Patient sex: F
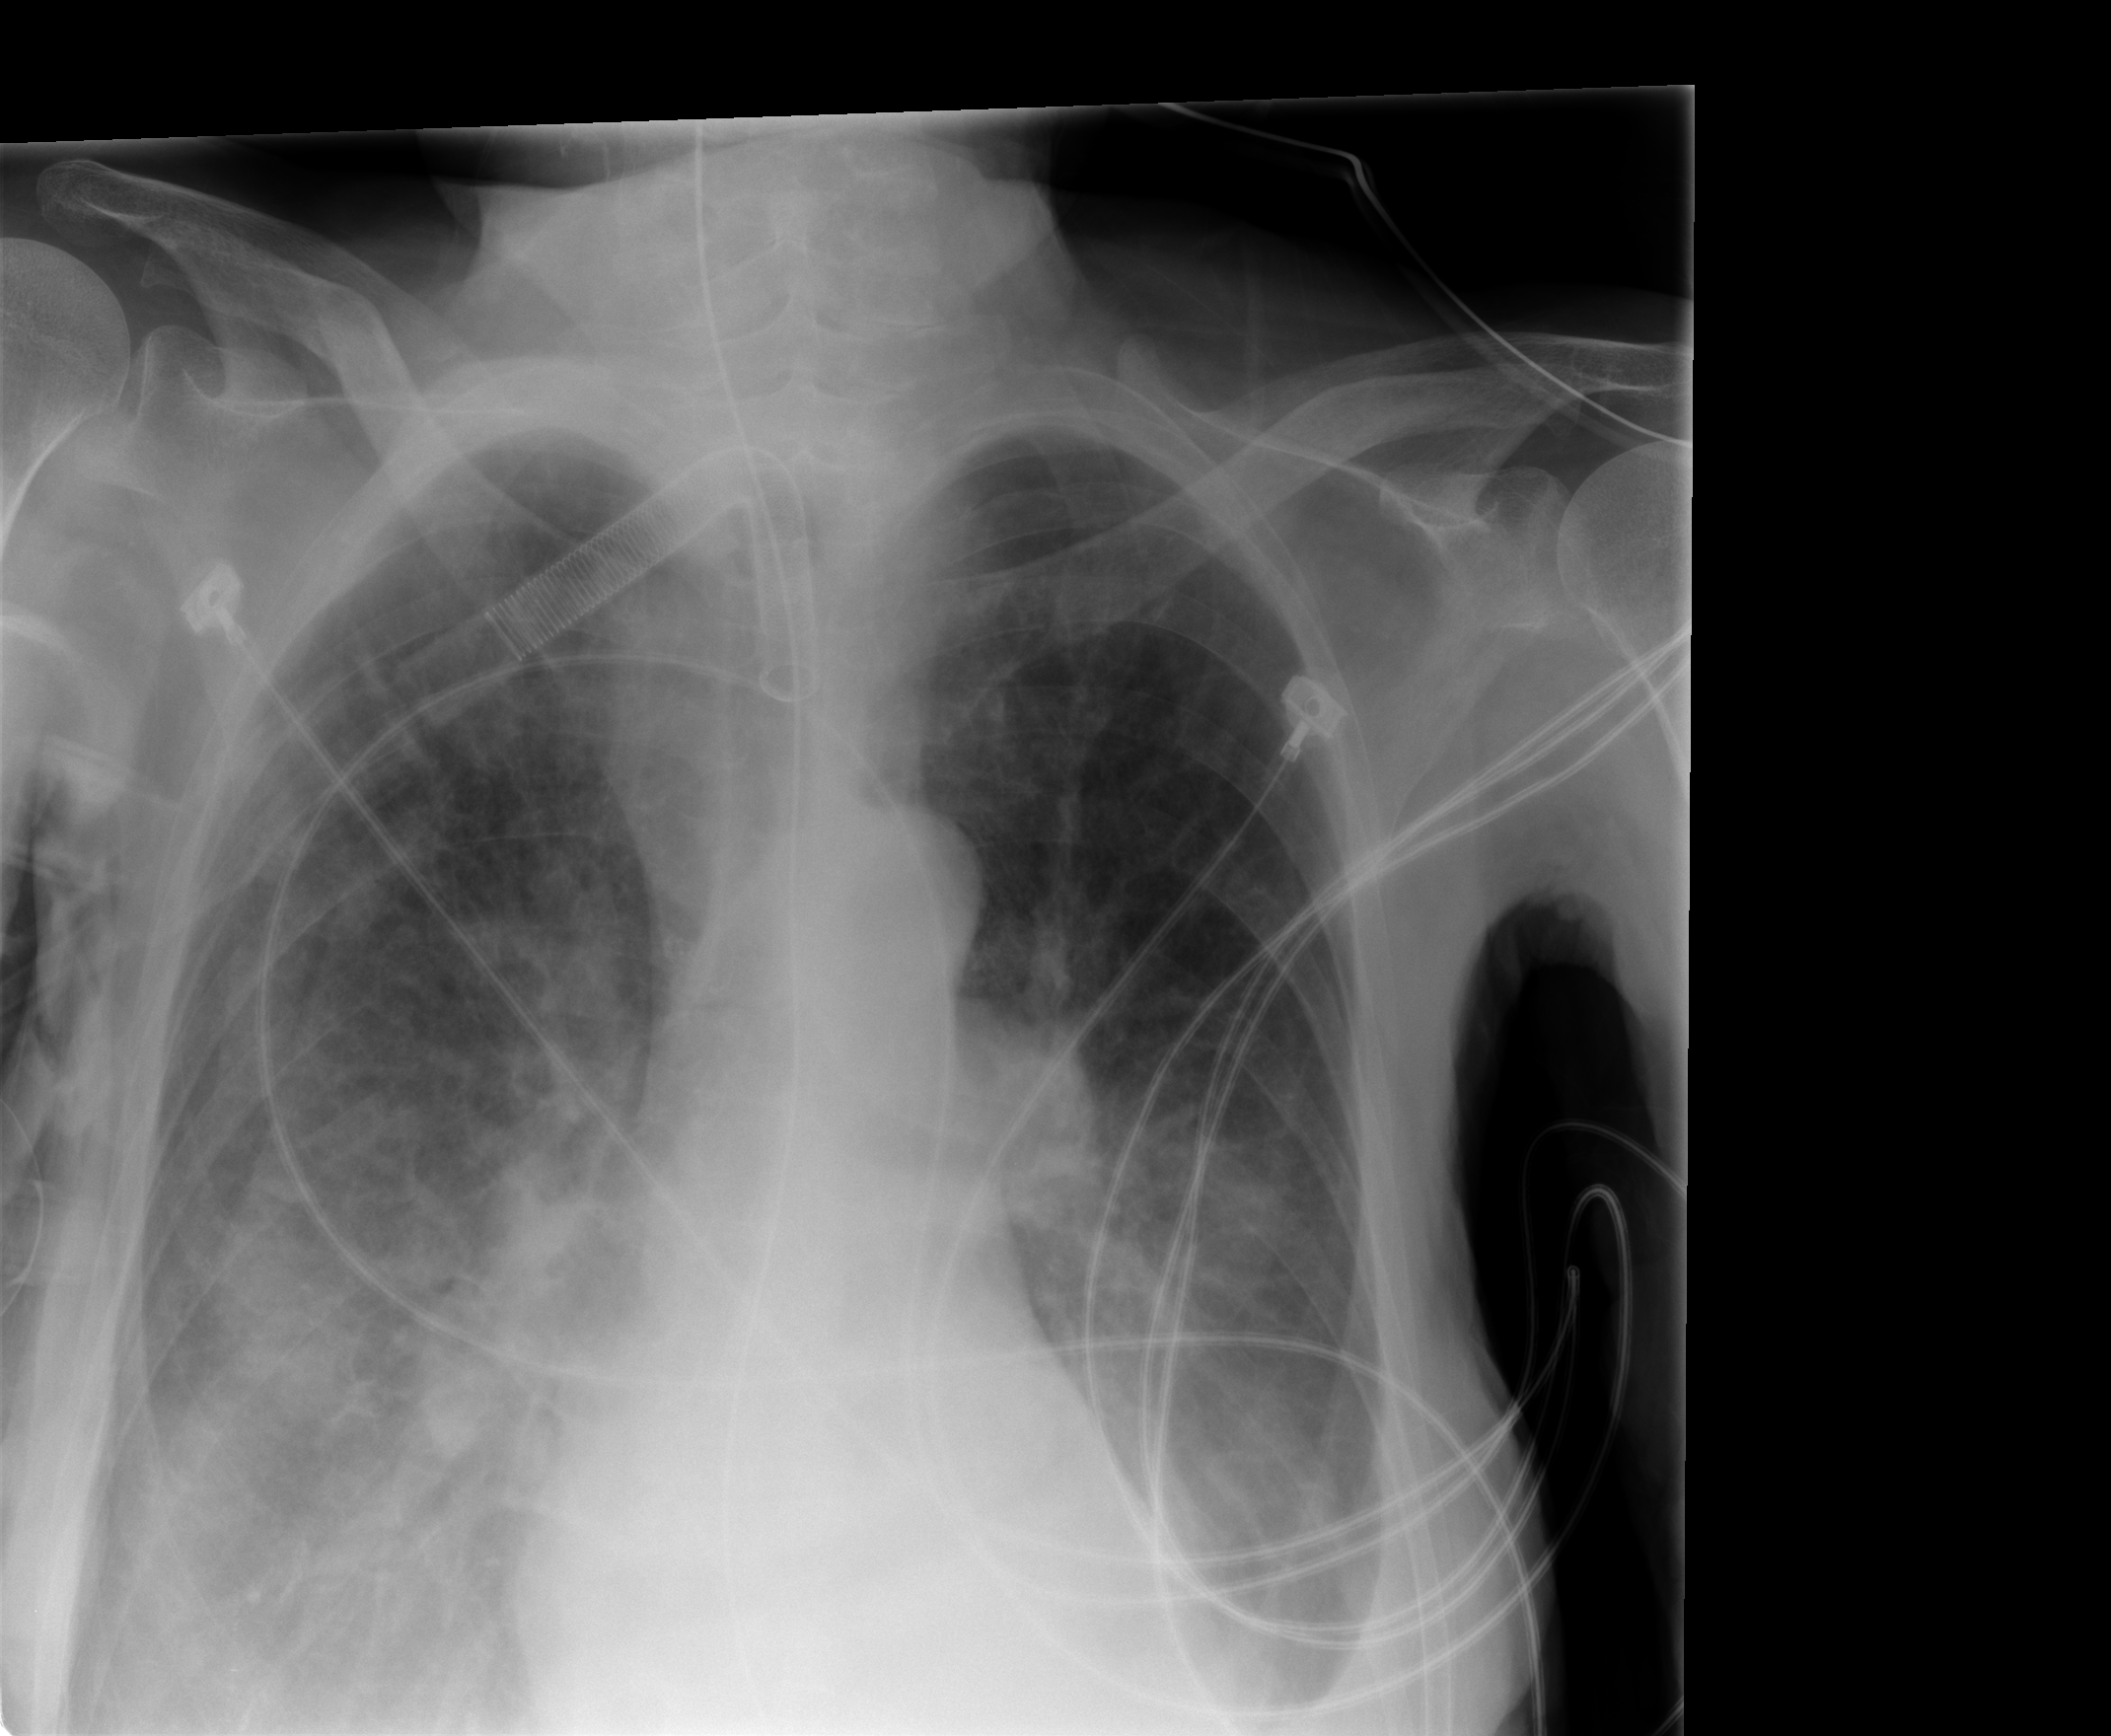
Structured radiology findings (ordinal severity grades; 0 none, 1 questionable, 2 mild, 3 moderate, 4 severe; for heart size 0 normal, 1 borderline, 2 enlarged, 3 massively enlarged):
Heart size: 0
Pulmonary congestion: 2
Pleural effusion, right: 2
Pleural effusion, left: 2
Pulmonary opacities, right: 3
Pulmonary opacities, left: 1
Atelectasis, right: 3
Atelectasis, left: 3